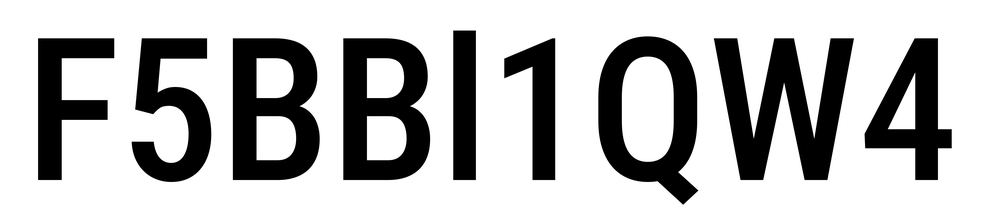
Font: Roboto_Condensed_Medium